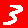
Digit: 3